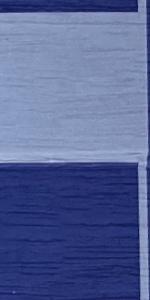
Label: Empty